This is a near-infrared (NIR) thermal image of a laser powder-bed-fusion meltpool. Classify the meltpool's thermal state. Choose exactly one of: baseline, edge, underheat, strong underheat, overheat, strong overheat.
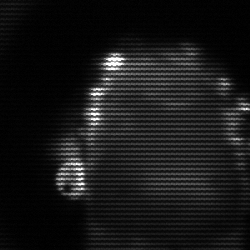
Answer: baseline